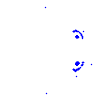
Particle: electron